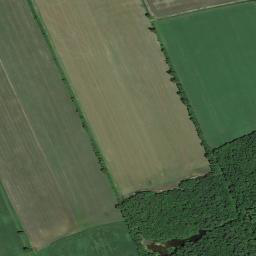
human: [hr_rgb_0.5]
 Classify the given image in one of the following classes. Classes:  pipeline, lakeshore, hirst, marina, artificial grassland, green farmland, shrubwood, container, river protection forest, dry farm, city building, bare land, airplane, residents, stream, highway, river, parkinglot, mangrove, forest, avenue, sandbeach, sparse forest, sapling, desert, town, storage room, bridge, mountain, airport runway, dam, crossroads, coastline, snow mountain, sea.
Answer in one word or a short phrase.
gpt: green farmland